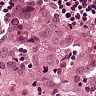
Metastatic tissue present: yes